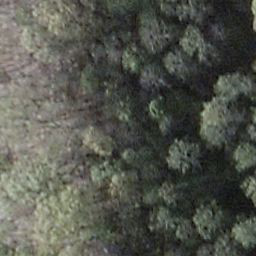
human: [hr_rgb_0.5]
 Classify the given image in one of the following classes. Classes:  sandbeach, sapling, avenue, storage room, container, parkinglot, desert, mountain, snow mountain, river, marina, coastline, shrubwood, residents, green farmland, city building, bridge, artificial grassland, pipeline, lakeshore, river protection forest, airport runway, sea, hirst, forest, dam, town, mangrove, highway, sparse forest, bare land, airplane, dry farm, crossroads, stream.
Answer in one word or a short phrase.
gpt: shrubwood